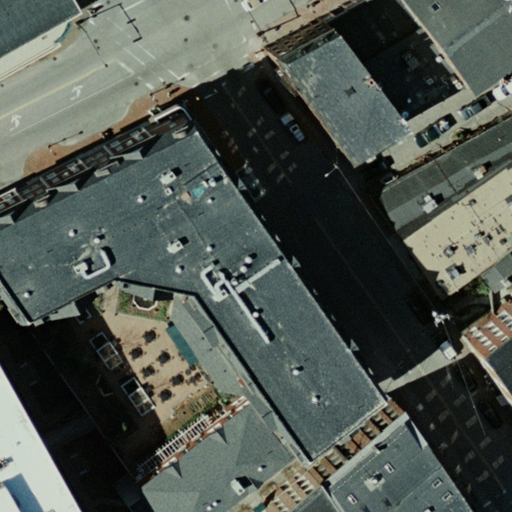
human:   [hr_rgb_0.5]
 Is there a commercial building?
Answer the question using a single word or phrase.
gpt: yes

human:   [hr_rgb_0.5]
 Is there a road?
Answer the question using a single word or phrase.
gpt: yes

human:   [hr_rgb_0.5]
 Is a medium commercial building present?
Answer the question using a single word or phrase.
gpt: no

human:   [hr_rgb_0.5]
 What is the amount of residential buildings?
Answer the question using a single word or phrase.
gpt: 12

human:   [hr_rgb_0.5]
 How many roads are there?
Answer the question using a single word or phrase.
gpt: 4

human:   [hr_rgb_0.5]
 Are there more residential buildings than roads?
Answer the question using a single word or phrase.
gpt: yes

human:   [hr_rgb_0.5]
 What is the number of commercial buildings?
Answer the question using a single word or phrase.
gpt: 2

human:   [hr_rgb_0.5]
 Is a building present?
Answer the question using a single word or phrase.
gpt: yes

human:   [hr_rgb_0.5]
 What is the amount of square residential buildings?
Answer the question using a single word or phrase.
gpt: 0

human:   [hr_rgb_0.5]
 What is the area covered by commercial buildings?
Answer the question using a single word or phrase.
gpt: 4437m2

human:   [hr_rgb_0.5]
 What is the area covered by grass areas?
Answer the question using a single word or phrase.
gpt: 0m2

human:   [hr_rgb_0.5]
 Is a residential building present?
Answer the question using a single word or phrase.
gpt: yes

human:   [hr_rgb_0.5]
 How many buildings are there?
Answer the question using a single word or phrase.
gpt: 14

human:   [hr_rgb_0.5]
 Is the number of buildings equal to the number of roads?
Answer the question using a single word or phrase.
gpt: no

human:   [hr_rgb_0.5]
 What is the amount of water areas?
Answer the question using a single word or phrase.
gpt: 0

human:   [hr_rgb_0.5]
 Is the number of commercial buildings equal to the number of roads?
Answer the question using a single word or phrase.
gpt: no

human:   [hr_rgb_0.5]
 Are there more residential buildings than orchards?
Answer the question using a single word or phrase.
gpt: yes

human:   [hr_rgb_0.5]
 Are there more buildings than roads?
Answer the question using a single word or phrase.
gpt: yes

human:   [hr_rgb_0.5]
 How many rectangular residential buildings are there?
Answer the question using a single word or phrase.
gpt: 12

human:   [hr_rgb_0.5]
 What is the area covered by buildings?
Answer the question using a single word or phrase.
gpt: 6339m2

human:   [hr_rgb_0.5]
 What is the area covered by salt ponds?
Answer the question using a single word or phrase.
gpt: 0m2

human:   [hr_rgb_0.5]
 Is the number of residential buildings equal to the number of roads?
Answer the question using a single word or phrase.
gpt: no

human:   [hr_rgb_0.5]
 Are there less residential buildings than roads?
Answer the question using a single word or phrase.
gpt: no

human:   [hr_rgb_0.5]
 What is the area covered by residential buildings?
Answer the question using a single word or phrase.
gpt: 1901m2

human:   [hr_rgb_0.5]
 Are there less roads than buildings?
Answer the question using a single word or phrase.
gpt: yes

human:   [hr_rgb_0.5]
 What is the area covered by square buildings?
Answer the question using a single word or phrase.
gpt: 0m2

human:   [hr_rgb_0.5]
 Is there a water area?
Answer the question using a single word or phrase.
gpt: no

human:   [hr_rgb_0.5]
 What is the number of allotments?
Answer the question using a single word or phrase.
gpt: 0

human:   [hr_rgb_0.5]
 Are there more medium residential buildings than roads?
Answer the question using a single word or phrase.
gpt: yes

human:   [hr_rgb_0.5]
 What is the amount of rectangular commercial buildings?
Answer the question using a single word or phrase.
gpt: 1

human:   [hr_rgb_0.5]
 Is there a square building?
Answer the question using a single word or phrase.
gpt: no

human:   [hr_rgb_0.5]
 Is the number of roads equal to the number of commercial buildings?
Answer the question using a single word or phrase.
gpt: no

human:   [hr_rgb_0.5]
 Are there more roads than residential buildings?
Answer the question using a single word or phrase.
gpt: no

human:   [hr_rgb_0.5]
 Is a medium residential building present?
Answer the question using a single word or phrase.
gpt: yes

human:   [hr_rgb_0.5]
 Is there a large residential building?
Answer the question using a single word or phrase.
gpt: no

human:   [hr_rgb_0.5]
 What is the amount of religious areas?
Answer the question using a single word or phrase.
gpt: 0

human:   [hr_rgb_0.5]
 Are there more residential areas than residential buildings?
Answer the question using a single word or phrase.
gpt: no

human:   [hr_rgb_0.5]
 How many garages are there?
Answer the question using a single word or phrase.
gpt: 0

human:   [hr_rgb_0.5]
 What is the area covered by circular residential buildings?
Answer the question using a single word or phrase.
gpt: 0m2

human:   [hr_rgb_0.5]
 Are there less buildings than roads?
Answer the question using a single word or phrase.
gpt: no

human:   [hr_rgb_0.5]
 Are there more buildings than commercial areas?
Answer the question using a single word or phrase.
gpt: yes

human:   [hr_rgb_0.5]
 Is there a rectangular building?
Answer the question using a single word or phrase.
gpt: yes

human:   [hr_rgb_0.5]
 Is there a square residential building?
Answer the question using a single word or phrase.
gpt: no

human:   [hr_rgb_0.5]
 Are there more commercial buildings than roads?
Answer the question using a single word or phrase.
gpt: no

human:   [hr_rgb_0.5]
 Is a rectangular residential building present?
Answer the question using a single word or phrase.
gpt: yes

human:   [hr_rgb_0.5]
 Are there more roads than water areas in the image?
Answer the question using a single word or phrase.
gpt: yes

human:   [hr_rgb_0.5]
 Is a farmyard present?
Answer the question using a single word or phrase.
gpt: no

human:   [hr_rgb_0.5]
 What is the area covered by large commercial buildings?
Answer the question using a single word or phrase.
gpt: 4437m2

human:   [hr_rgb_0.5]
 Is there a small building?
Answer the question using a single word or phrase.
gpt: yes

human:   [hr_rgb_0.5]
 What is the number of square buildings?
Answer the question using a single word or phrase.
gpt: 0

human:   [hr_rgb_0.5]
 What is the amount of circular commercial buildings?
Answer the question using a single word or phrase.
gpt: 0

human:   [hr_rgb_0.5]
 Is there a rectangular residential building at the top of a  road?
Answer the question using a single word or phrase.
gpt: yes

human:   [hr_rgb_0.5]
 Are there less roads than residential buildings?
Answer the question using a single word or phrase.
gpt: yes

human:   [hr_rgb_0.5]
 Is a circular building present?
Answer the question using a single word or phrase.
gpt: no

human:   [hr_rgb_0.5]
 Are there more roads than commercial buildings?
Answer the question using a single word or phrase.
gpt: yes

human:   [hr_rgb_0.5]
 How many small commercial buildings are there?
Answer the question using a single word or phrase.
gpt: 0

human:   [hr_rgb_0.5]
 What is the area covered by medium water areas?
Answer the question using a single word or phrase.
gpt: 0m2

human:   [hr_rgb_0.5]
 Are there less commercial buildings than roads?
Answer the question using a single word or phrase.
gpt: yes

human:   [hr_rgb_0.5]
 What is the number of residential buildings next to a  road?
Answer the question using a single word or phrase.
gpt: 12

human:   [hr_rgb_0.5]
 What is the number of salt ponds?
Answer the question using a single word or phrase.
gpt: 0

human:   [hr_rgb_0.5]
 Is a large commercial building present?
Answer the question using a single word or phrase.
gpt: yes

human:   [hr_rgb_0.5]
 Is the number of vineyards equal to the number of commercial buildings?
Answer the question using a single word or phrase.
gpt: no

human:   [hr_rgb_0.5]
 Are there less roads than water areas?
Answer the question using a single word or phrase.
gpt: no

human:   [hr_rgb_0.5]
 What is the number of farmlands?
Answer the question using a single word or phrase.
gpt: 0